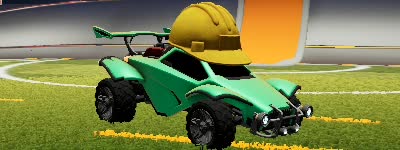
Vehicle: octane